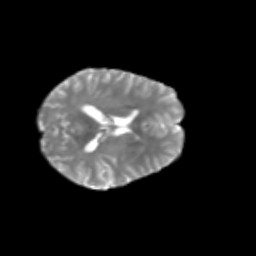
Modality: T2w
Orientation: axial
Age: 30
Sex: female
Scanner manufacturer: siemens
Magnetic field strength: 3 T
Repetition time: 1.8 s
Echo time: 0.07 s